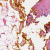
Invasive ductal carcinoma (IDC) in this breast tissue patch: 0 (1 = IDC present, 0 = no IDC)